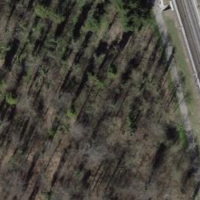
EUNIS habitat code: 41
Species observed at this site:
Cirsium arvense